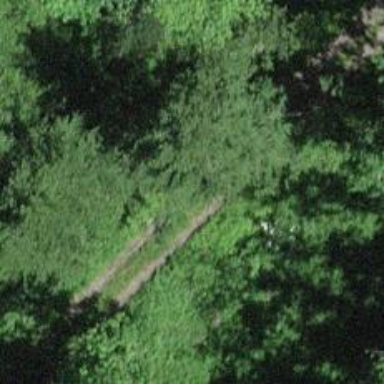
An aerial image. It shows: Unpaved path.